Question: I am struggling to use in React. They always return root DOM node of the component instead of reffed one.
Please consider the following example:
'''
var AuthApp = React.createClass({
onSubmitClick: function(event) {
var usernameInput = this.getDOMNode(this.refs.username);
// This logs root <div> instead of <input>, why???
console.log(usernameInput);
},
render: function() {
return (
<div>
<input type="text" ref="username"/>
<input type="password" ref="password"/>
<input type="submit" onClick={this.onSubmitClick} />
</div>
);
}
});
'''
I've inspected the code in excellent Chrome React addon, and it seems that 'this.refs.username' properly reflects '<input>' tag:

Something wrong happens when I call 'this.getDOMNode' - it returns root '<div>' specified in 'render()' instead of '<input>'.
This code comes from React 0.12, but I've tried to do the same on 0.13 (I am aware of change to 'React.findDOMNode()') and I get the same result.
What am I doing wrong?
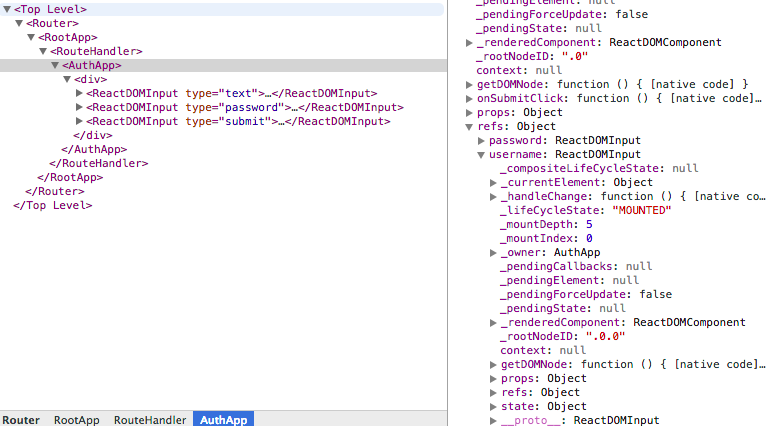
Answer: You should use 'this.refs['username'].getDOMNode()'. But maybe in newer versions of React you better use 'React.findDOMNode', as adeneo adviced.